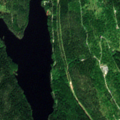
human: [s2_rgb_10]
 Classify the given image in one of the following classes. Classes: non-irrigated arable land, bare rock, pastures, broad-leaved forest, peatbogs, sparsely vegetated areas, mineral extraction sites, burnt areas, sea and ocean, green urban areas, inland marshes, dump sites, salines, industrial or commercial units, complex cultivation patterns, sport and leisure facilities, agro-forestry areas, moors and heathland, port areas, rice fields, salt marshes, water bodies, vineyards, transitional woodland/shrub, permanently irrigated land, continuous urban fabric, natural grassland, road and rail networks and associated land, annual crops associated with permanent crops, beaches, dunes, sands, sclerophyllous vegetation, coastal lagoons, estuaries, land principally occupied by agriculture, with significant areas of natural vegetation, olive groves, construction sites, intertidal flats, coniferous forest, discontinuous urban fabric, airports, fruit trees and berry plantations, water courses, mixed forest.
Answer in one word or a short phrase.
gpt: coniferous forest, mixed forest, water bodies